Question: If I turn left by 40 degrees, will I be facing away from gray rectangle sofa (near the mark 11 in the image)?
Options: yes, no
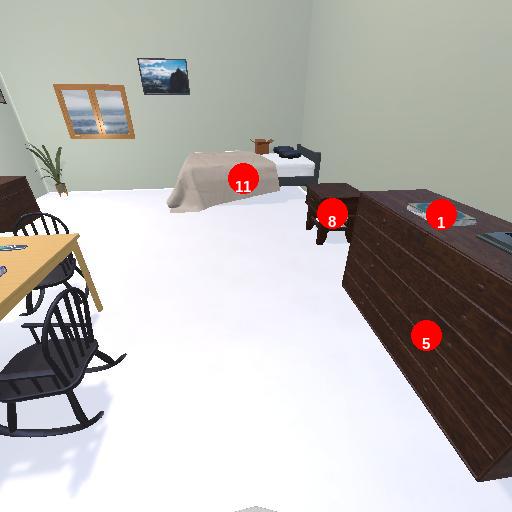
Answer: yes